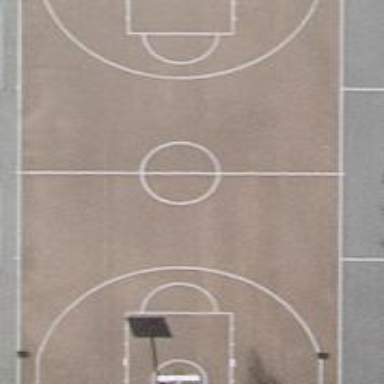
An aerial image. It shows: Basketball court on leisure land pitch.